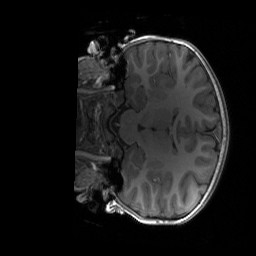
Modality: T1w
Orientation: coronal
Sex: female
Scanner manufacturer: siemens
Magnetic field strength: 3 T
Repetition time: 1.9 s
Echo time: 0.00243 s